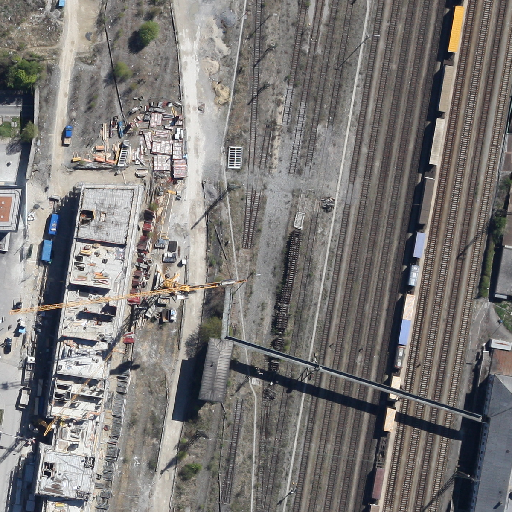
Referring expression: vehicle